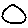
Label: circle